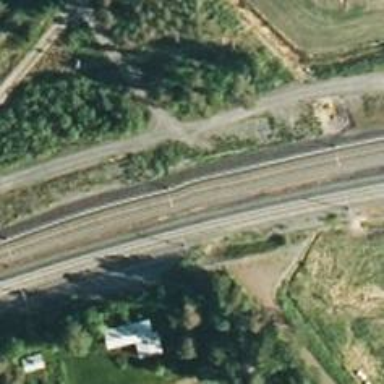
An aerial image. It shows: Railway track with continuous electrified contact lines.